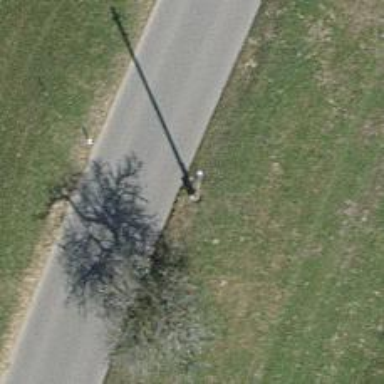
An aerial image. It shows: Power pole.